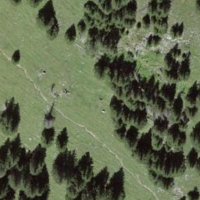
EUNIS habitat code: 45
Species observed at this site:
Geum rivale